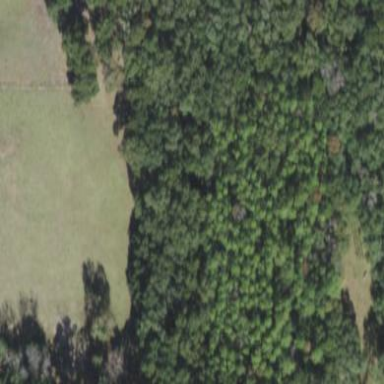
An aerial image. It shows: Forest area dominated by needle-leaved trees.